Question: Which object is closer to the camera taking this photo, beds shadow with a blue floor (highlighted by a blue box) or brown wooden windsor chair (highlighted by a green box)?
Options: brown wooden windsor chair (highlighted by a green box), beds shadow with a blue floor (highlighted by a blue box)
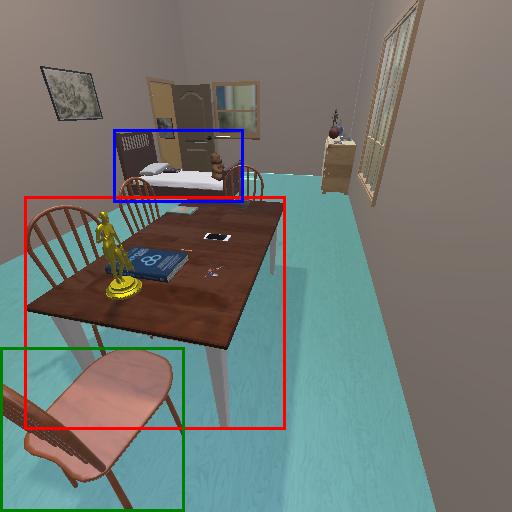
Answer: brown wooden windsor chair (highlighted by a green box)